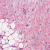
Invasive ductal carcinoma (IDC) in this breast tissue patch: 0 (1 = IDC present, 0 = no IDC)